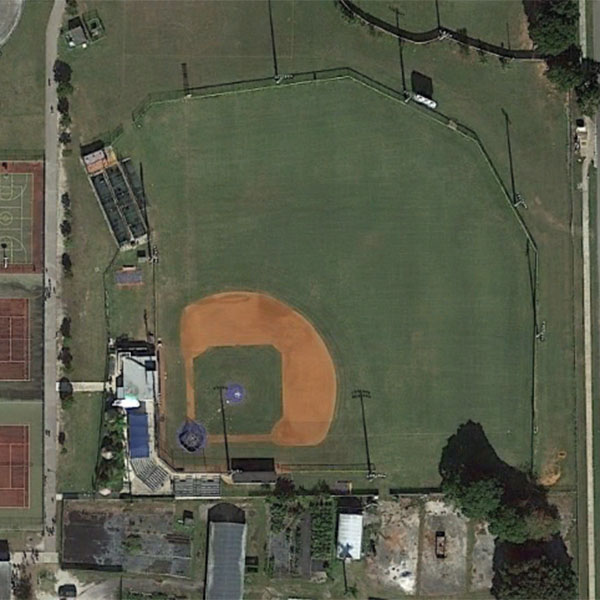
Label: BaseballField